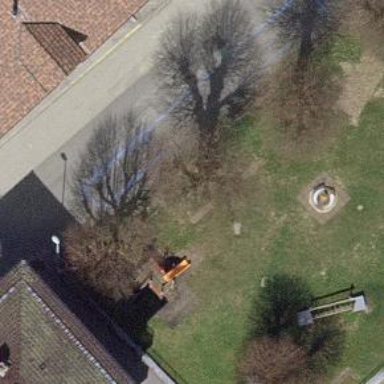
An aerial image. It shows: Bench for seating.